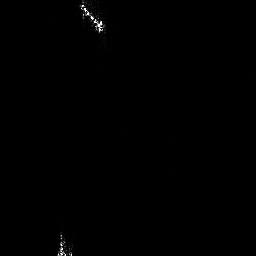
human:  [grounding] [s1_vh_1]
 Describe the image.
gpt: In the satellite image, there is  <ref>1 medium ship </ref> <box>[[29, 0, 40, 12, 0]]</box> located at top.